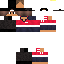
A male human skin with medium skin, wearing brown long hair dressed in a red hoodie and black pants, featuring a closed mouth.